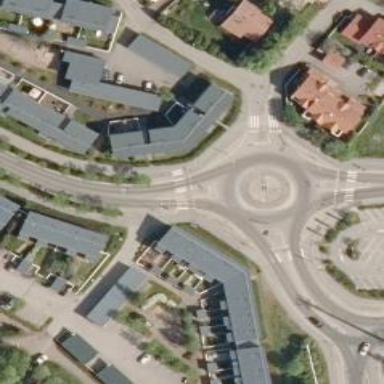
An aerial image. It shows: Asphalt road that is secondary route leading to roundabout.